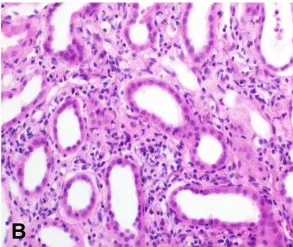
Pathologic findings in a patient with rifampin-associated acute tubulointerstitial nephritis and Fanconi syndrome. . Original magnification x 400).
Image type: pathology (h&e)